Question: I am trying to implement Apple Pay into my application. I am having an issue even establishing the 'PKPaymentAuthorizationViewControllerDelegate' into my 'ViewController.swift' file.
Most code samples have shown it as: 'class ViewController: UITableViewController, PKPaymentAuthorizationViewControllerDelegate'
Here is my code:
'''
class ApplePayVC: UIViewController, PKPaymentAuthorizationViewControllerDelegate {
'''

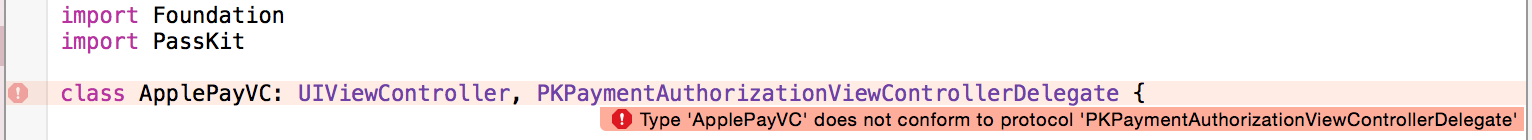
Answer: That because you must implement some of the functions of the delegate.
See in the Apple Documentation : <URL>
Two functions are required :
- 'paymentAuthorizationViewController(_:didAuthorizePayment:completion:)'- 'paymentAuthorizationViewControllerDidFinish(_:)'
You must override them, and then, the error will disappear from Xcode